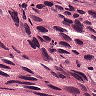
Metastatic tissue present: yes